Field crop: maize
Growth stage: 2
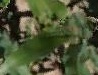
Species: maize